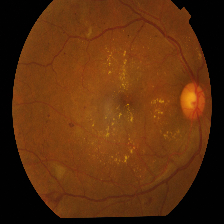
Diabetic retinopathy grade: Proliferative DR